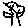
Label: tree